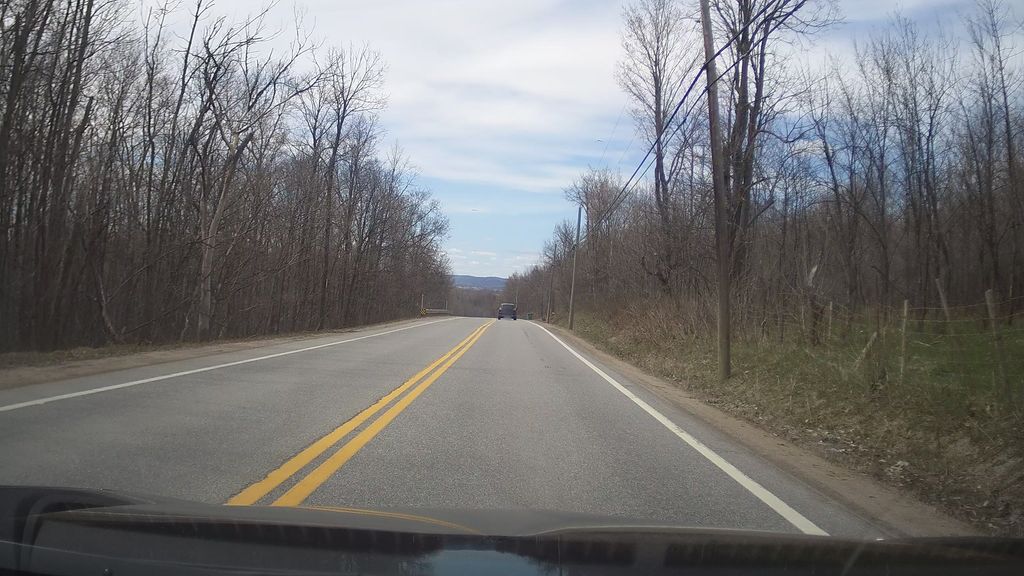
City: ottawa-gatineau